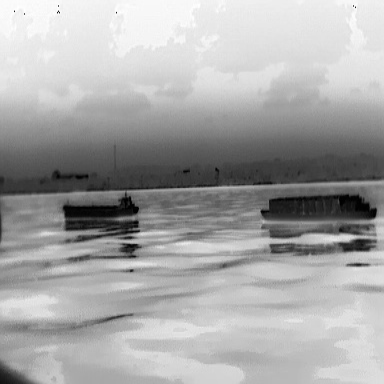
There is a fishing_boat in the infrared image.